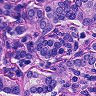
Metastatic tissue present: yes